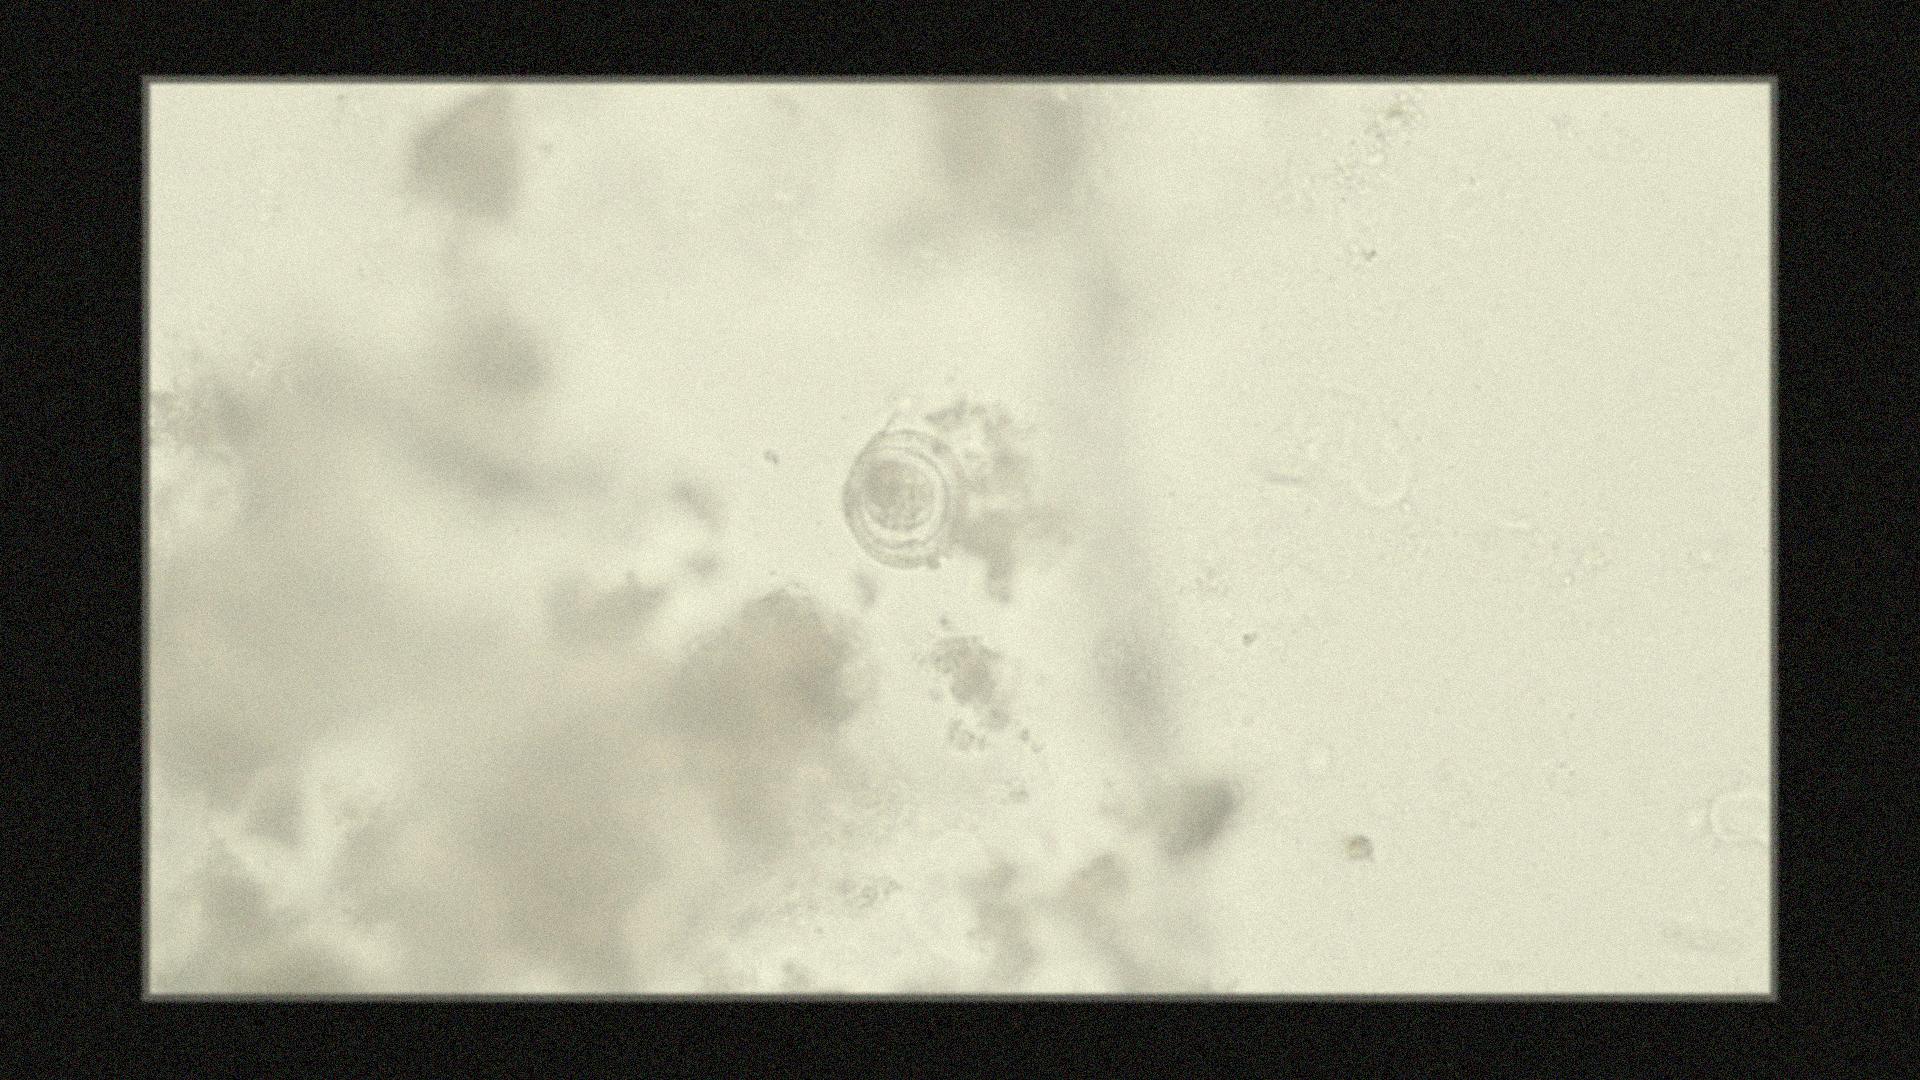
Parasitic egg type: Hymenolepis nana